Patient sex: M
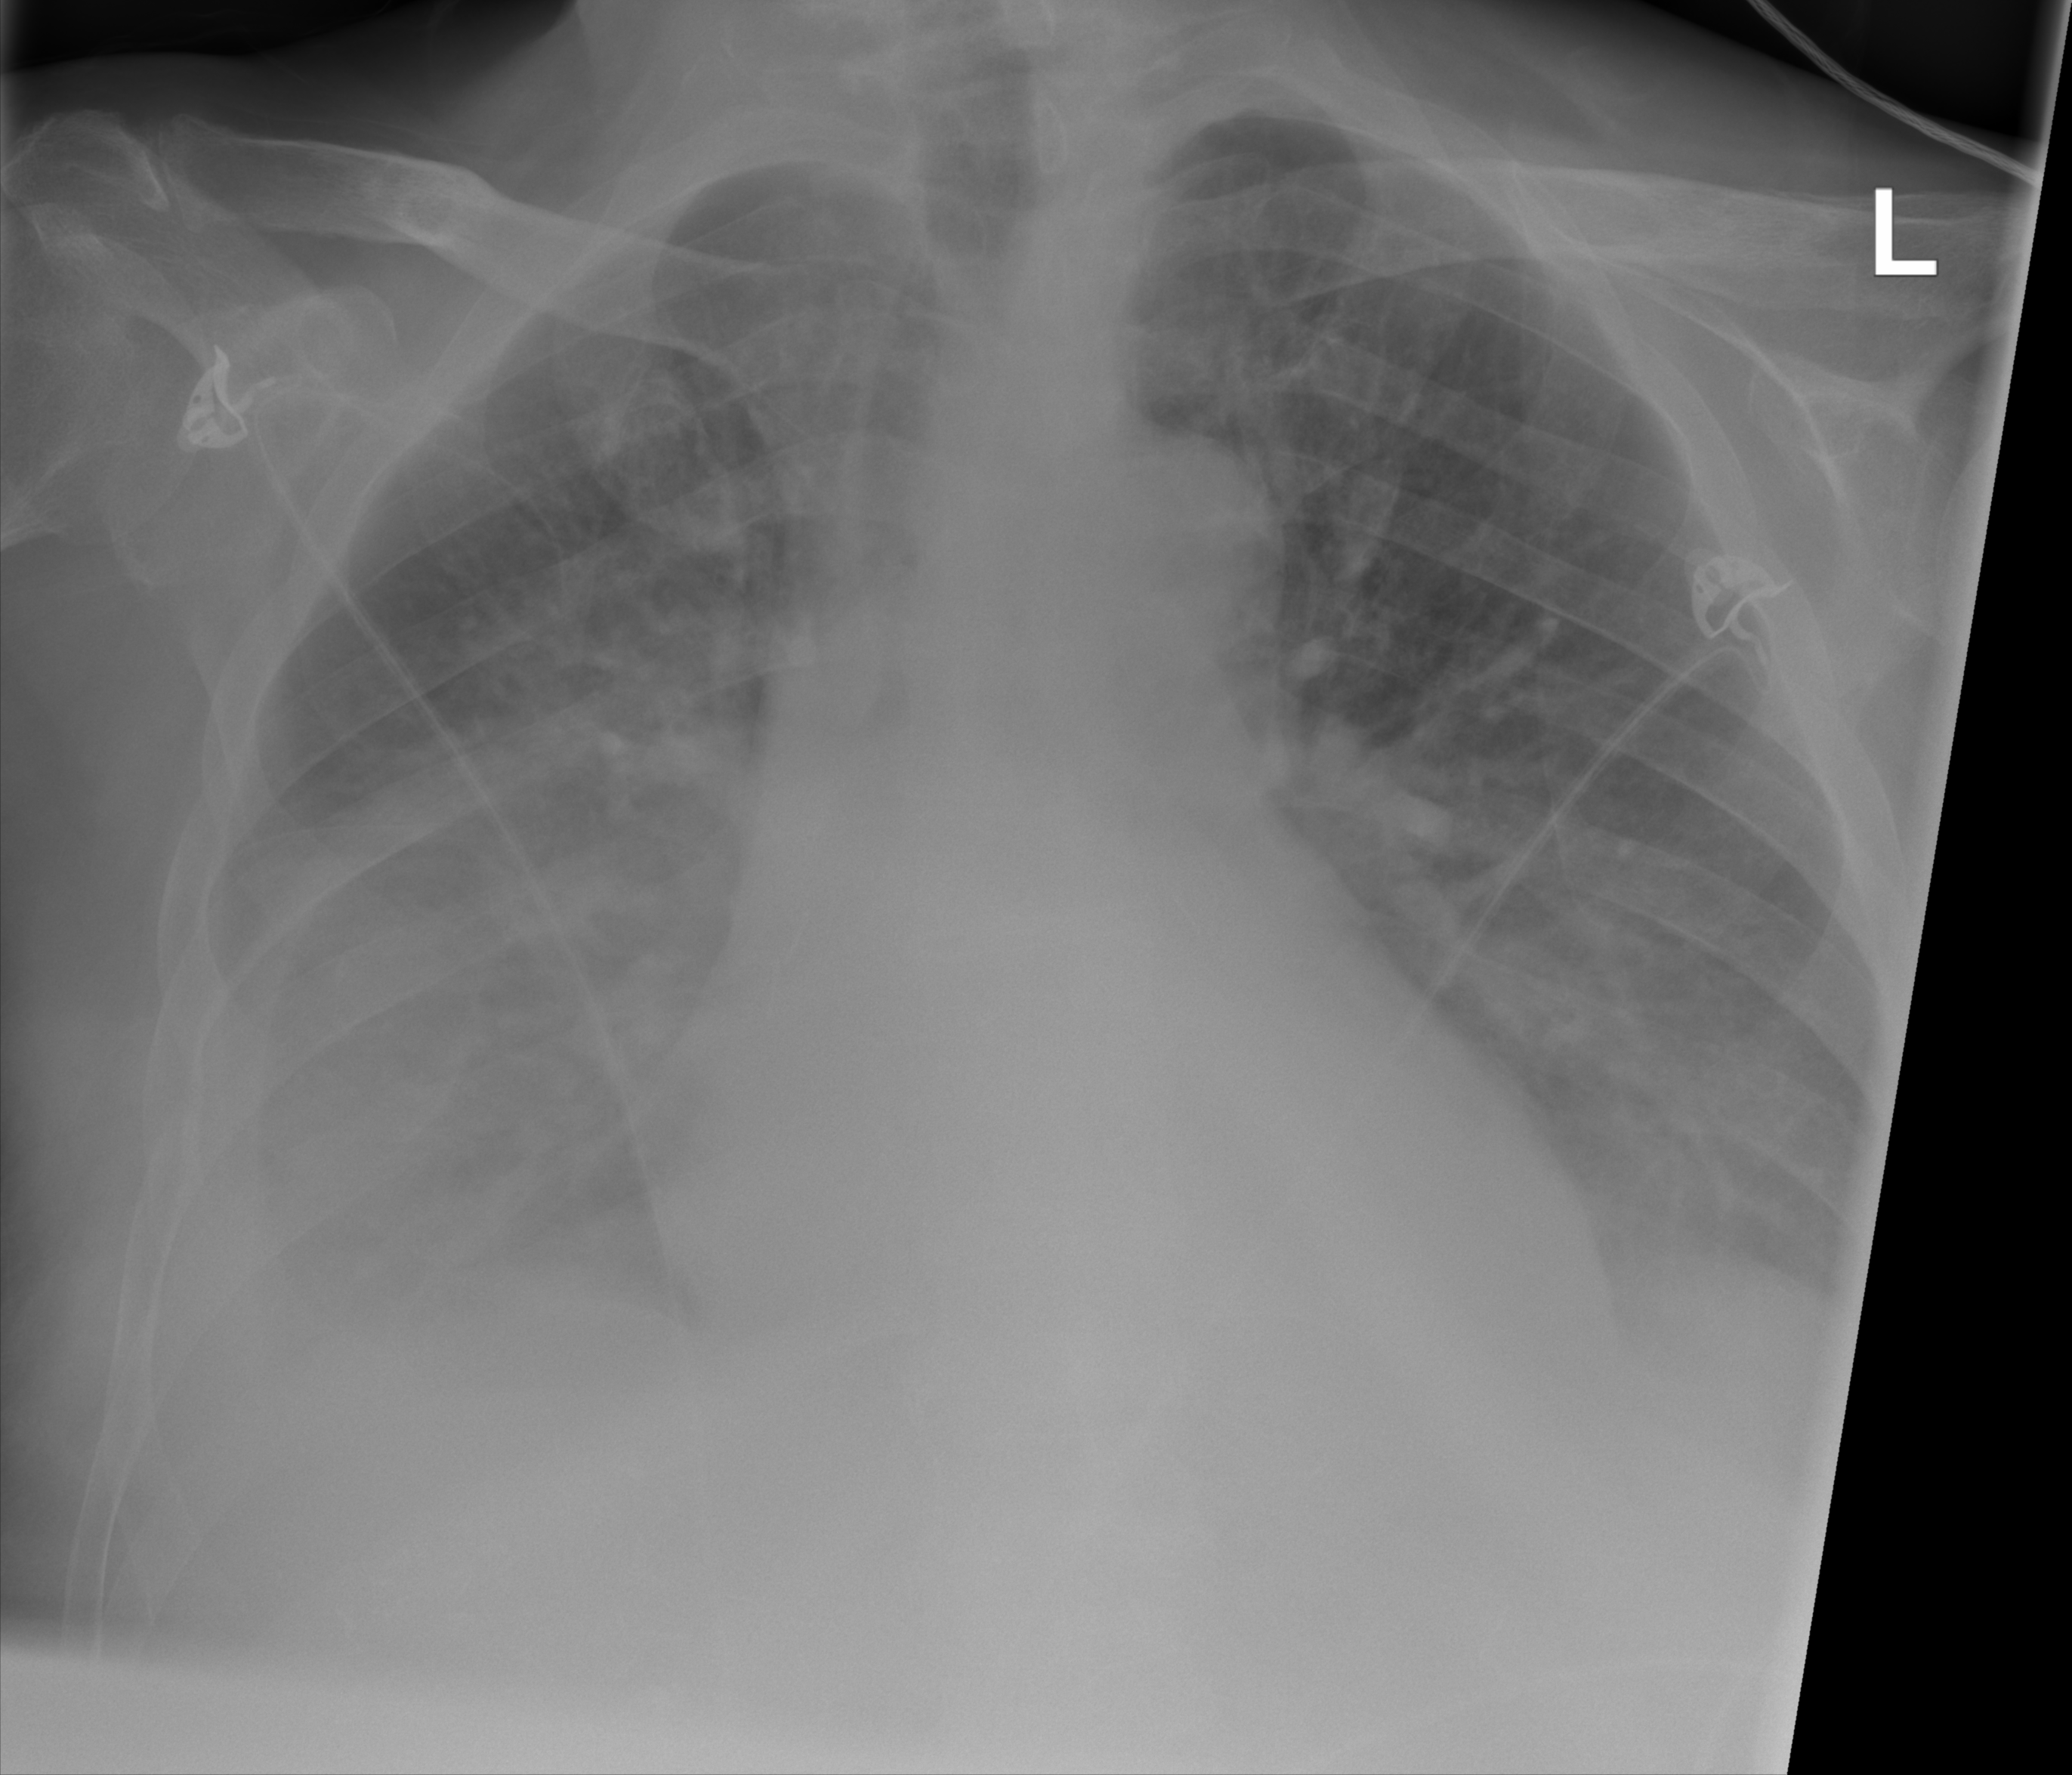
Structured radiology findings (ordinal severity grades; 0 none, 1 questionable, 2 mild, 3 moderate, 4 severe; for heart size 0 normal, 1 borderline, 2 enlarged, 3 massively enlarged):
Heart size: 0
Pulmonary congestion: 1
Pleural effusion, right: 3
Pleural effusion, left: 2
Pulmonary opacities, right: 2
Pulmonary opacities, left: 0
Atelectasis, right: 3
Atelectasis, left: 2